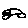
Label: car